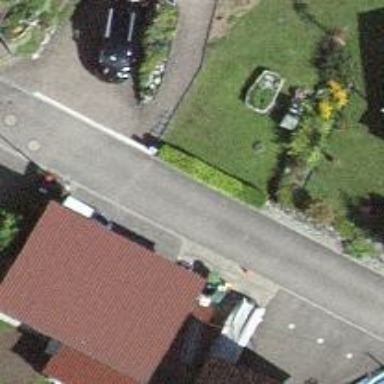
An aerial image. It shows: Carport building.